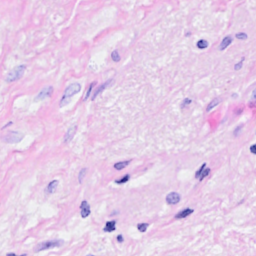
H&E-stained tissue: Breast